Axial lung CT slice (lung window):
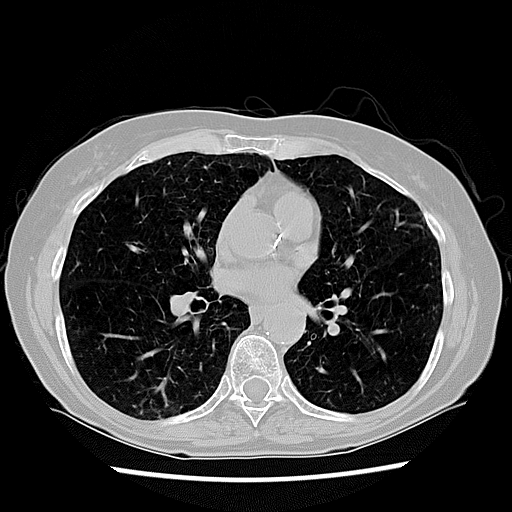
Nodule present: no